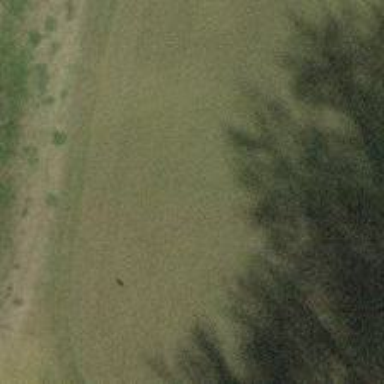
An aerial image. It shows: View of golf hole.